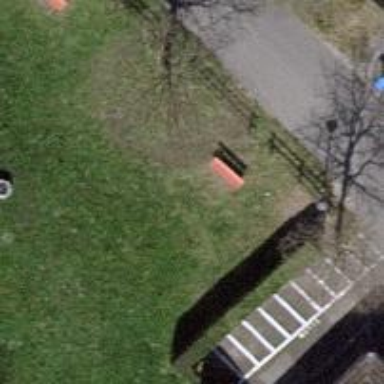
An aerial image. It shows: Red bench.